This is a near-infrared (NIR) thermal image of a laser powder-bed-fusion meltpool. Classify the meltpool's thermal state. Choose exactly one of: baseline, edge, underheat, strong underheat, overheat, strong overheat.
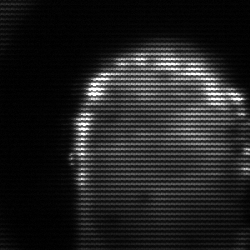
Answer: baseline